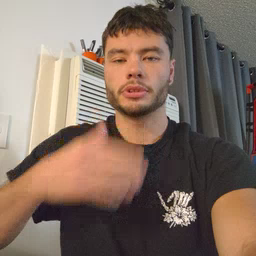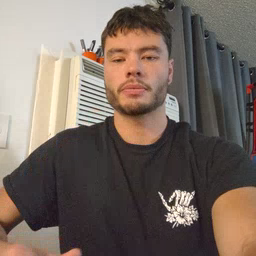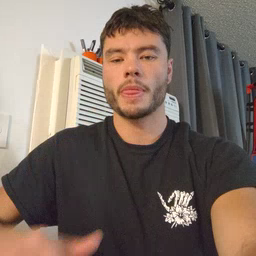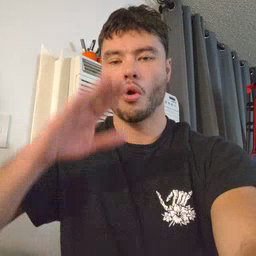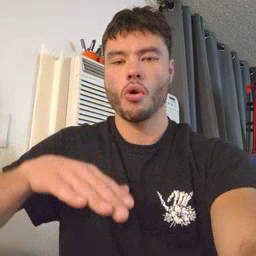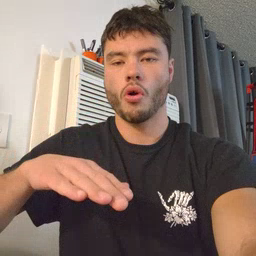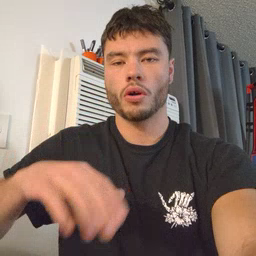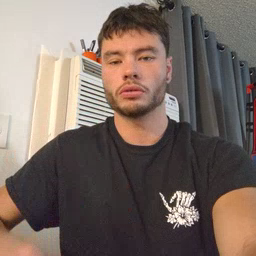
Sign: on